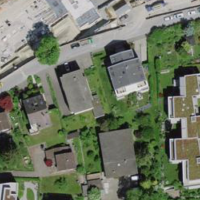
EUNIS habitat code: 55
Species observed at this site:
Ficus carica
Acer campestre